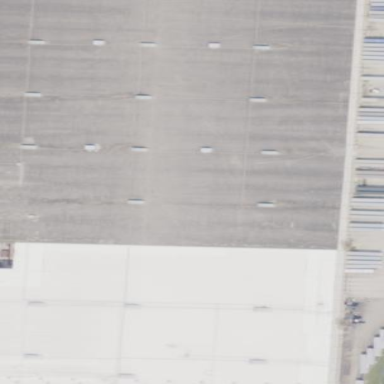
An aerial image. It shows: Industrial distributor warehouse.